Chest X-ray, AP view. Patient: 47 years old, sex F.
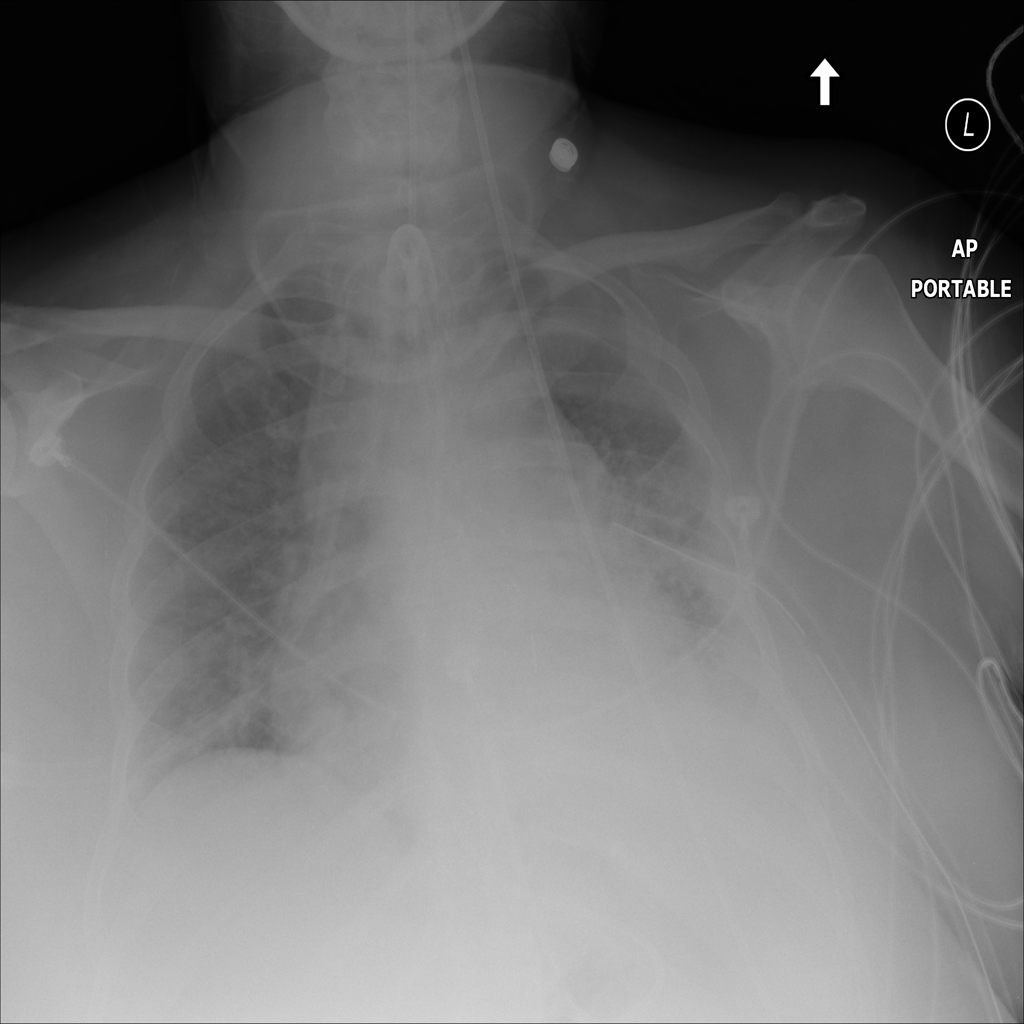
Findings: Cardiomegaly, Effusion